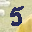
Label: 5